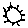
Label: sun